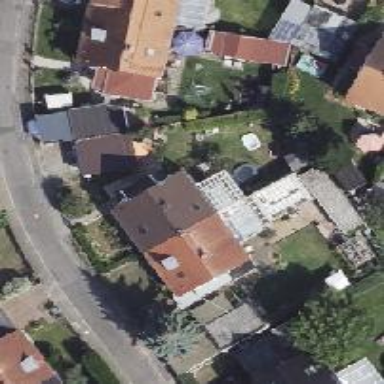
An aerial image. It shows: Semi-detached house with gabled roof.